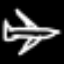
Label: airplane